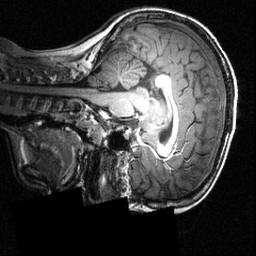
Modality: T1w
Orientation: sagittal
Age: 12
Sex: female
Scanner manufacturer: siemens
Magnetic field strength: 3.951 T
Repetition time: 1.5 s
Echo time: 0.00335 s